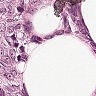
Metastatic tissue present: yes